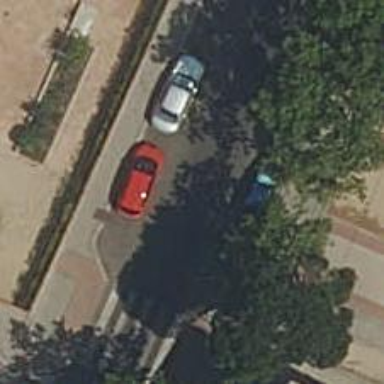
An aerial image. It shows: Pedestrian road.